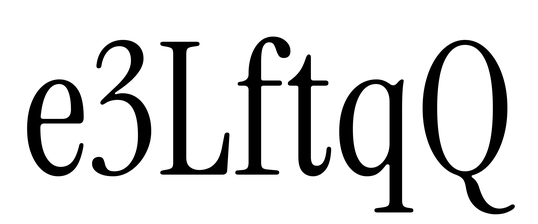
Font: InstrumentSerif-Regular